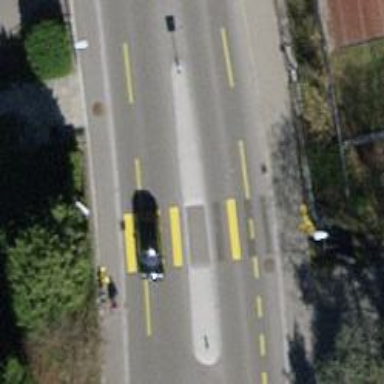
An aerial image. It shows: Unmarked crossing with pedestrian island.